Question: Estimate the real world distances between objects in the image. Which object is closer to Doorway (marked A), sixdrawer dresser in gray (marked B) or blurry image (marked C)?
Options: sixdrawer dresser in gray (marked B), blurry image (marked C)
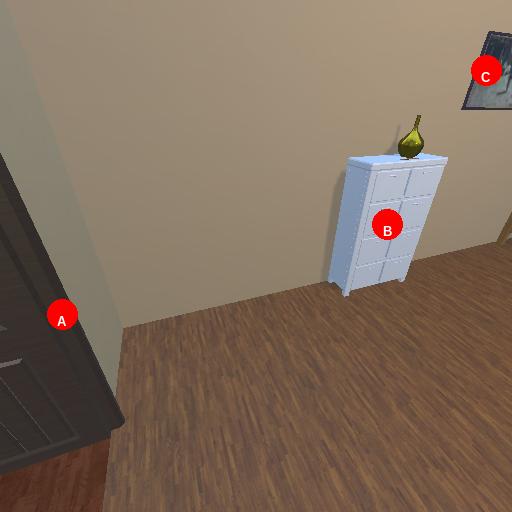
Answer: sixdrawer dresser in gray (marked B)